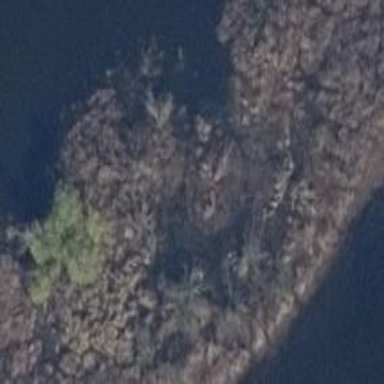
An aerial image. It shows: Swamp in wetland area.